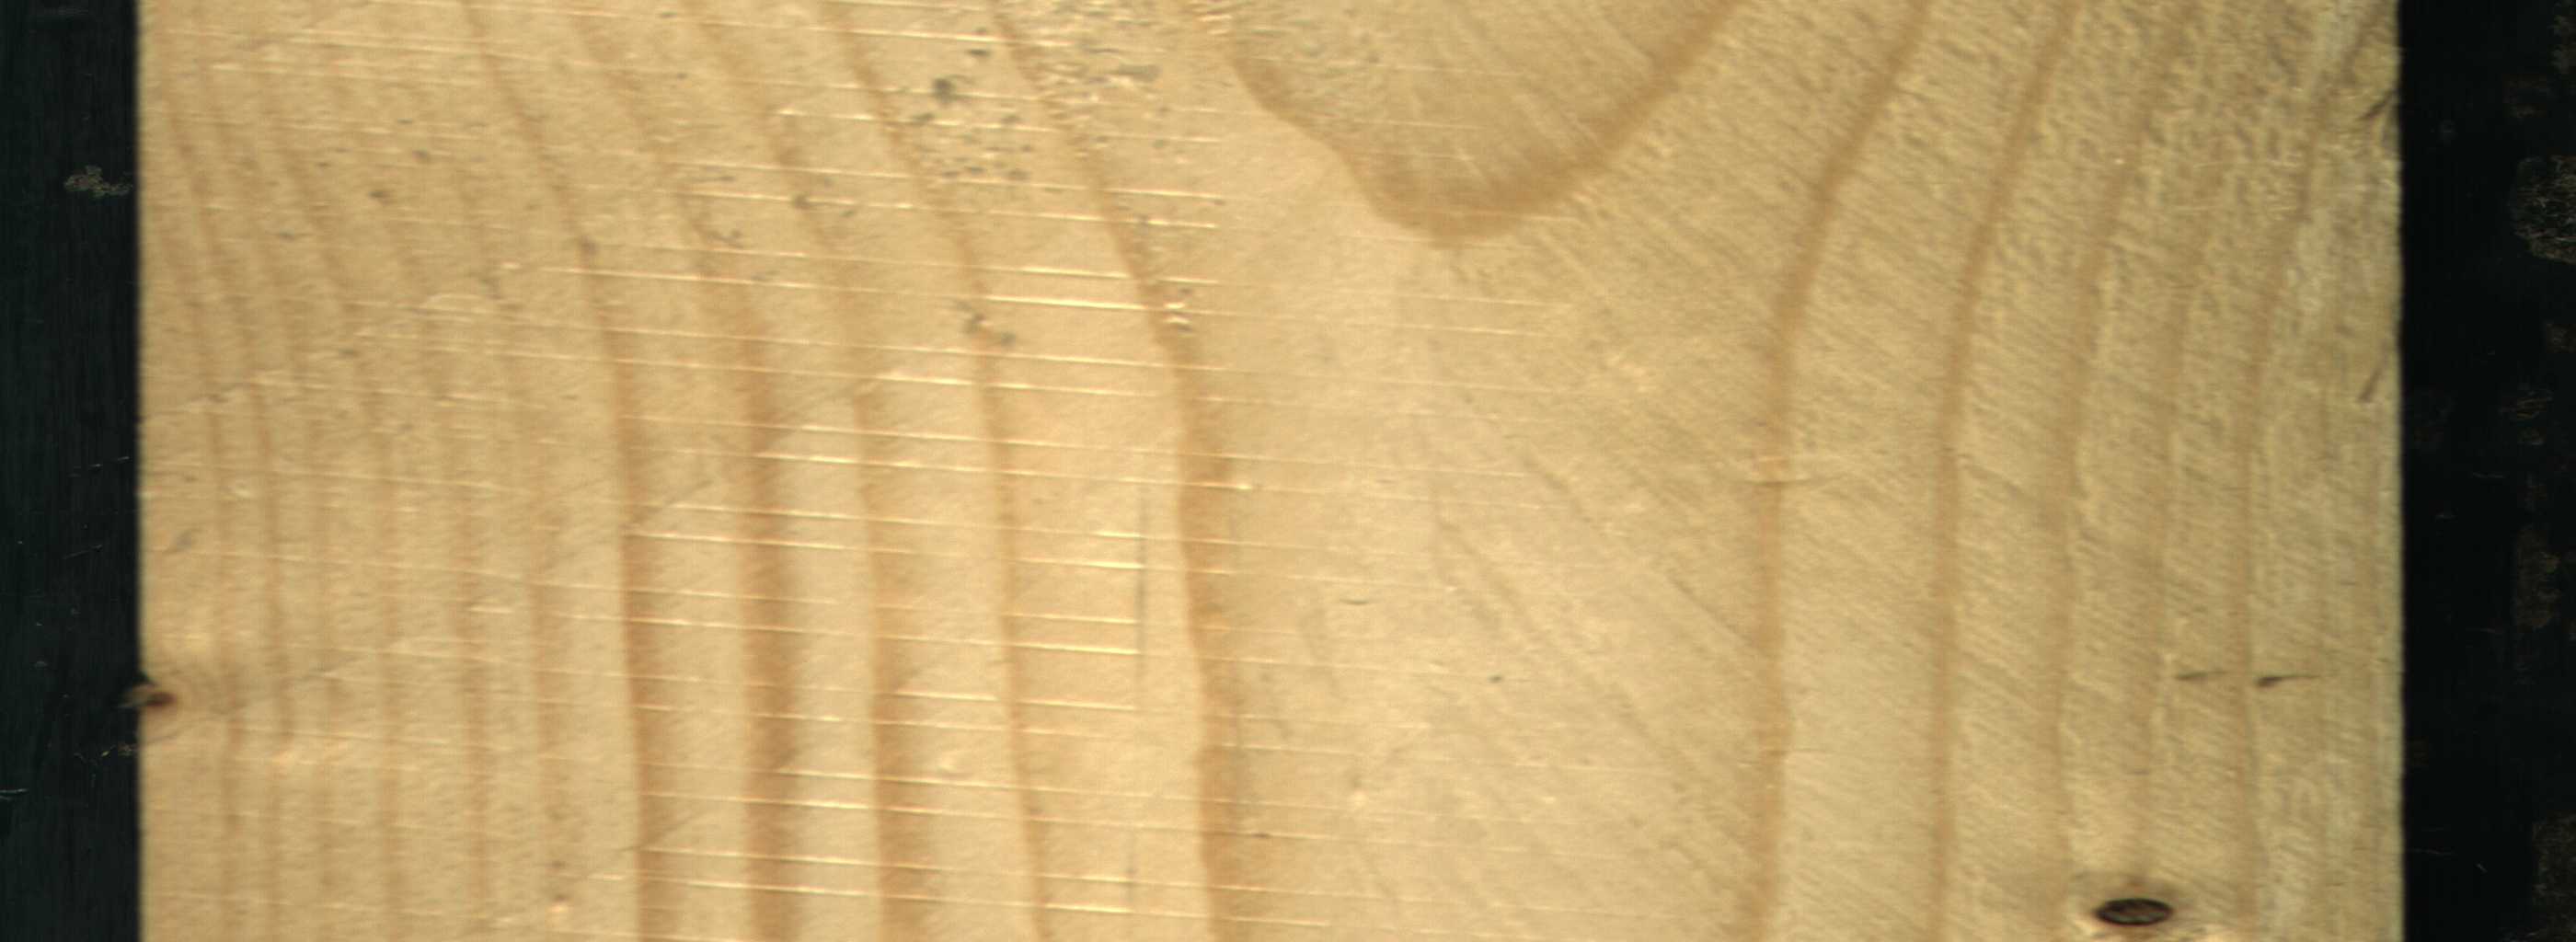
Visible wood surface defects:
Dead_Knot
Live_Knot